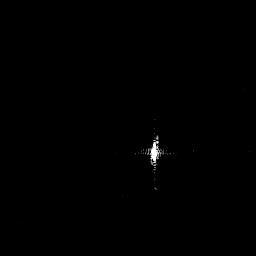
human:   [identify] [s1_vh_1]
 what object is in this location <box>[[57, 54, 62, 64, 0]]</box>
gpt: <ref>1 small ship at the center</ref>